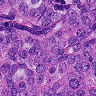
Metastatic tissue present: yes